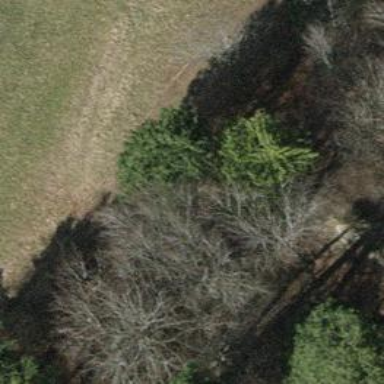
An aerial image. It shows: Brown bench in the vicinity.